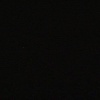
Label: space